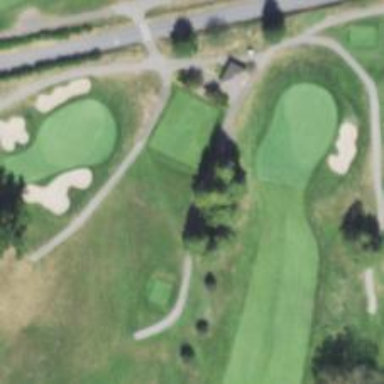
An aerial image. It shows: Path for both roads and golfers.